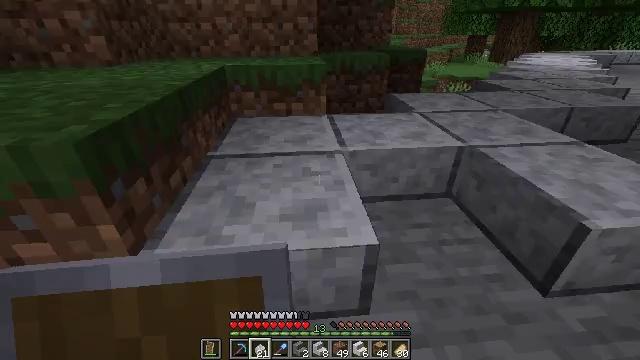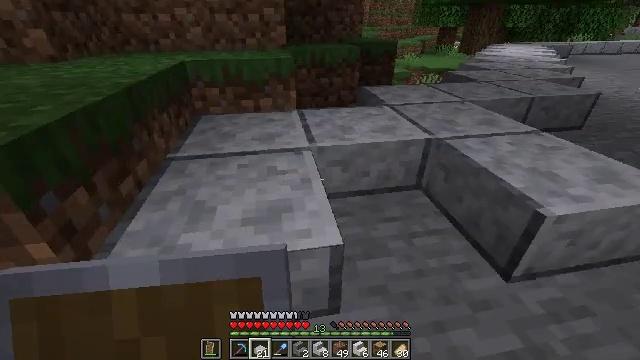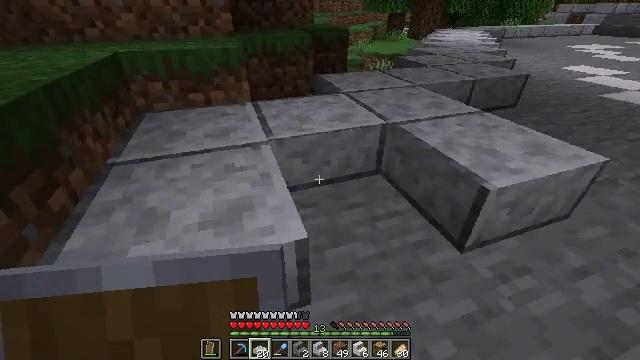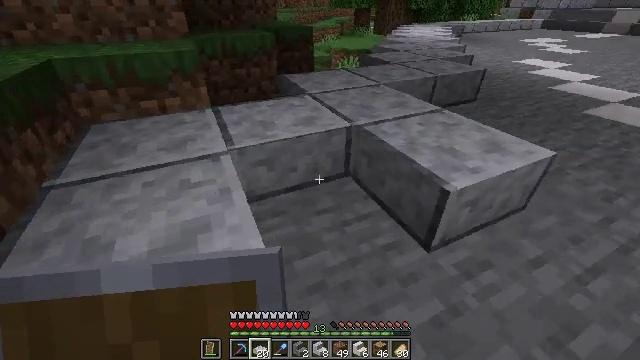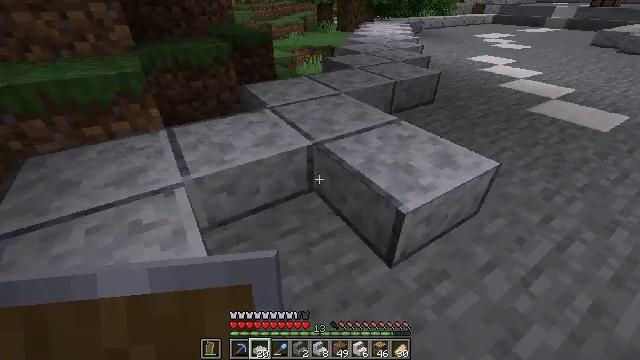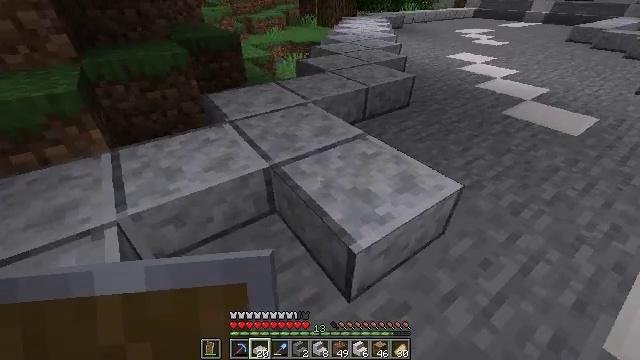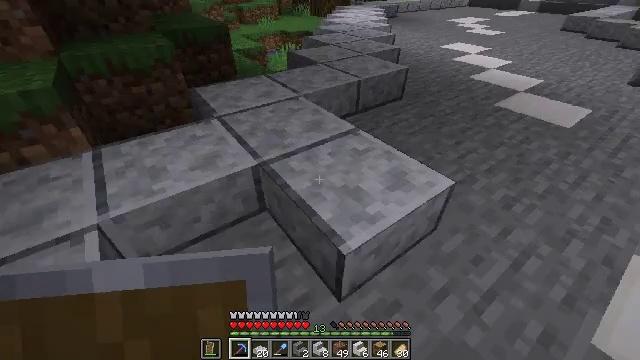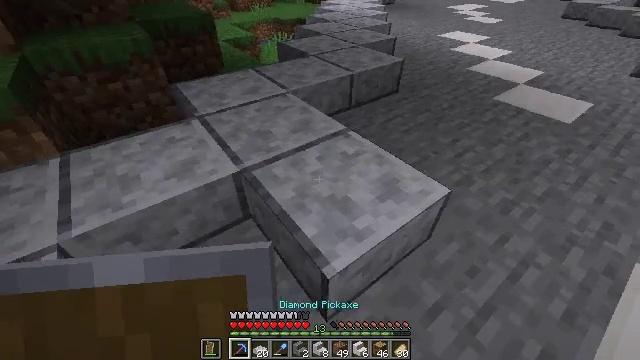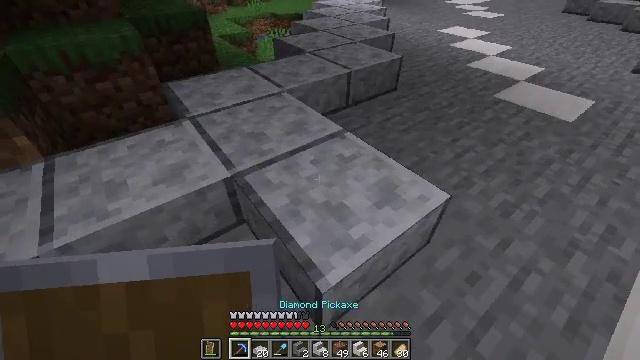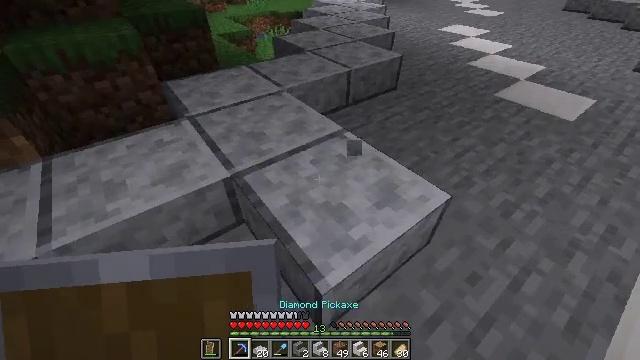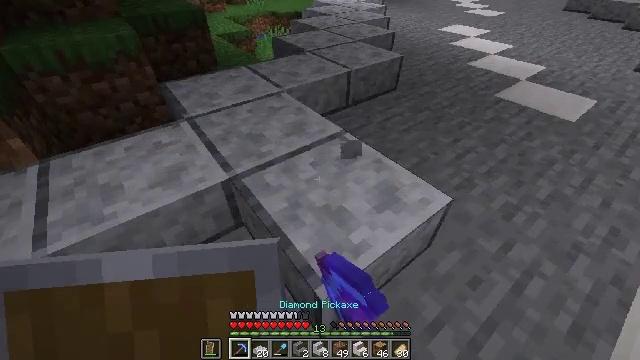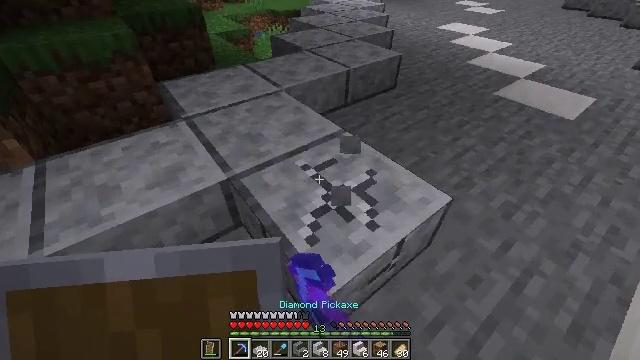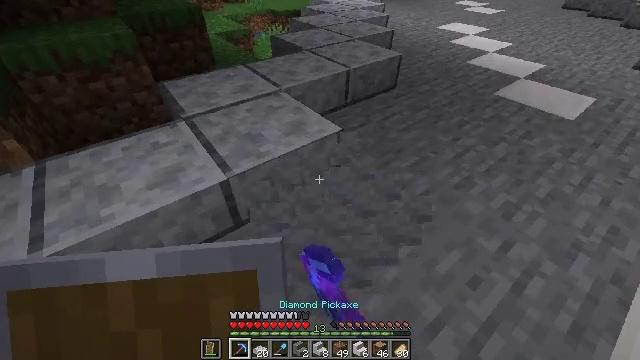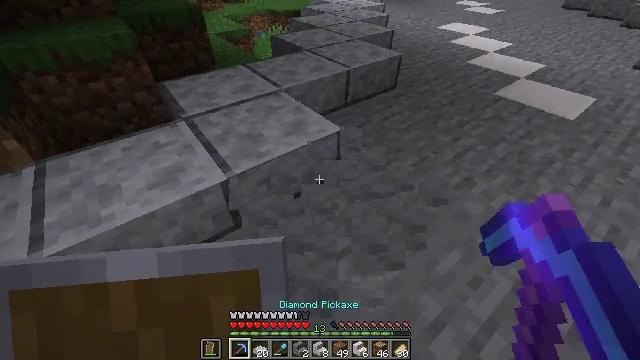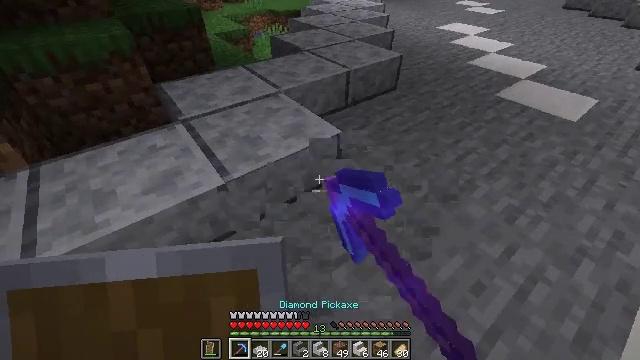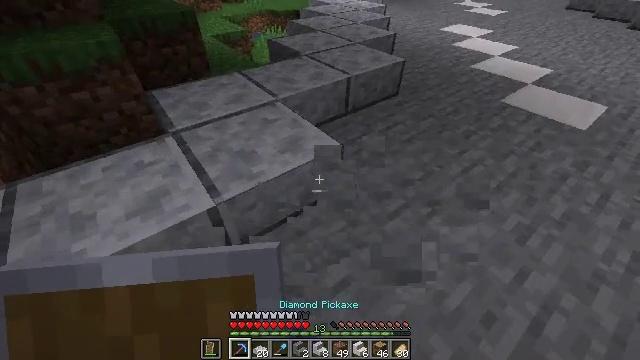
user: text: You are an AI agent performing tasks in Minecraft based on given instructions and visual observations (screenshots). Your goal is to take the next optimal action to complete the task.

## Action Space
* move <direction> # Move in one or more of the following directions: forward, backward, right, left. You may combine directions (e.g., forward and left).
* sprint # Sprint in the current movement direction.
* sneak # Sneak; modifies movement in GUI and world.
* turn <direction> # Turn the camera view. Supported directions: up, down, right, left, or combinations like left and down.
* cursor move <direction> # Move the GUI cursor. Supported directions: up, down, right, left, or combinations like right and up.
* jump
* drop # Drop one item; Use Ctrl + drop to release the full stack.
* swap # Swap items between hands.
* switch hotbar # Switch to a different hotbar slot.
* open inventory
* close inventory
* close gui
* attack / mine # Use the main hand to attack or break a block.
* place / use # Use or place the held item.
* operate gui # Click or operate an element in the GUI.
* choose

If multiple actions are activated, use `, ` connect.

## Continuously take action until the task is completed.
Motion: motion action
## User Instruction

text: Break the polished diorite slab for reuse.
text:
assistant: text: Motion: move forward and move right, sneak, turn right and down
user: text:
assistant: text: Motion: move forward and move right, turn right and down
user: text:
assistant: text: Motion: move forward and move right, turn right
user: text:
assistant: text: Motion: move forward and move right, turn right and down
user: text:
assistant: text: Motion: move forward and move right, turn right and down
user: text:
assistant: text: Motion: move forward, turn right and down, switch to hotbar 1
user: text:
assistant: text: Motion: turn down, switch to hotbar 1
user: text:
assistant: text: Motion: no_op
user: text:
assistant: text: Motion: attack / mine
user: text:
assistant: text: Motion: attack / mine
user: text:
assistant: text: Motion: attack / mine
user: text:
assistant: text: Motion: attack / mine
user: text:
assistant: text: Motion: attack / mine
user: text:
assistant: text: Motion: move forward, attack / mine
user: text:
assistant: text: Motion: move forward
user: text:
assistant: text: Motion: move forward
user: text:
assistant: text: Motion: no_op